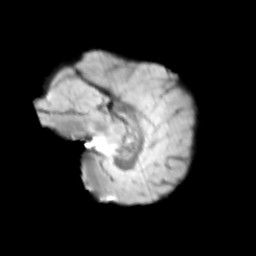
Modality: T2w
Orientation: sagittal
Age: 12
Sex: female
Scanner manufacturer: siemens
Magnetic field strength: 3 T
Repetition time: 3.8 s
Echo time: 0.07 s